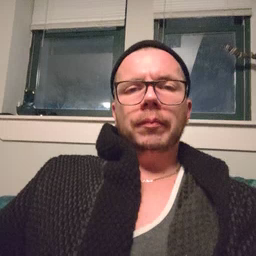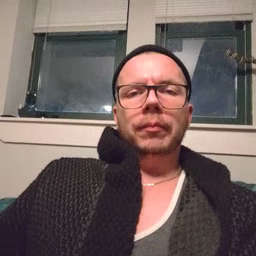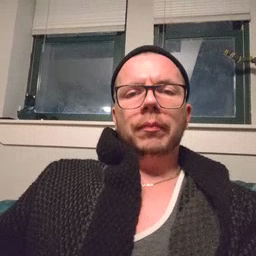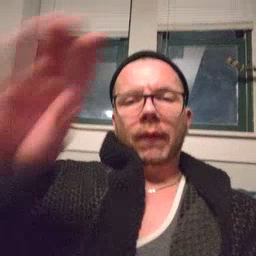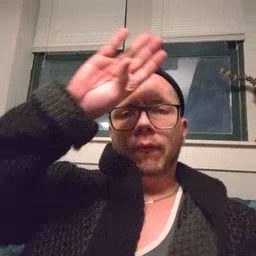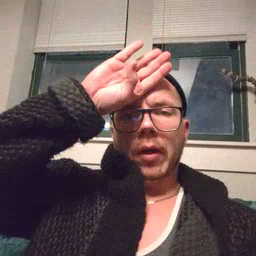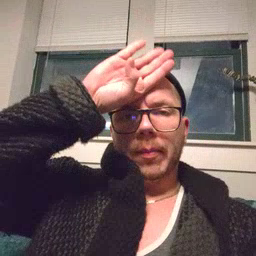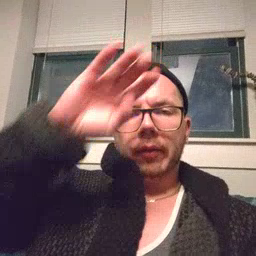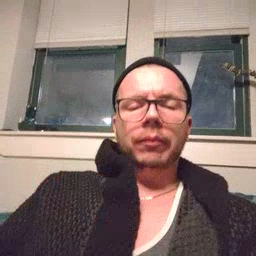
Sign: fireman